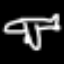
Label: airplane